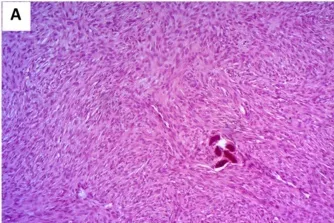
Histological sections of the maxillar JOF stained with hematoxylin-eosin. Note intensely cellularized fibrous connective tissue with calcified areas (200x, HE).
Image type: pathology (h&e)